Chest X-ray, PA view. Patient: 42 years old, sex F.
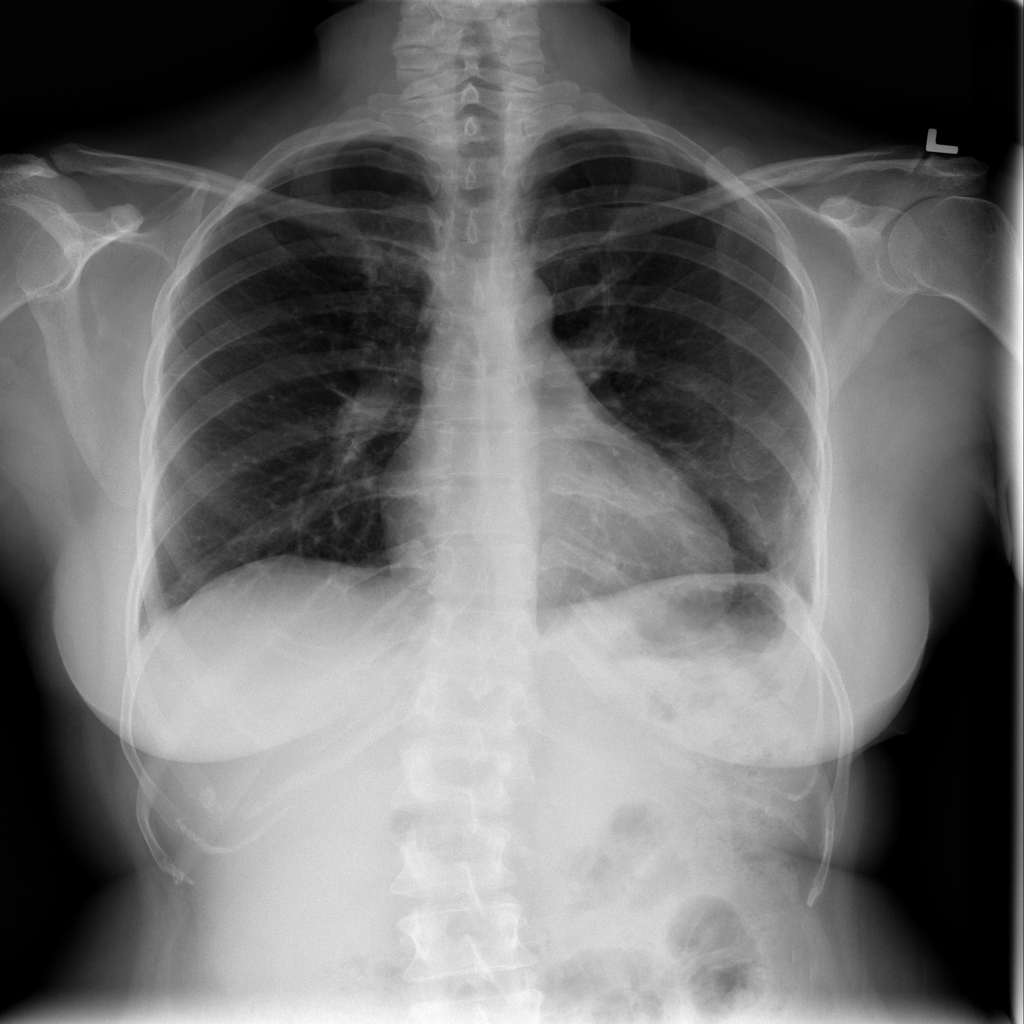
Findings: No Finding